Field crop: tomato
Growth stage: 2
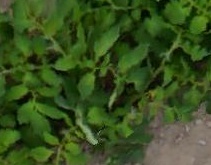
Species: tomato